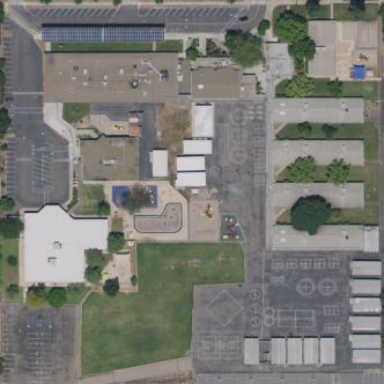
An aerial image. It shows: School.